Brain MRI, t2w sequence, axial 2D slice.
Patient: age 34, sex F, weight 95 kg, height 1.95 m
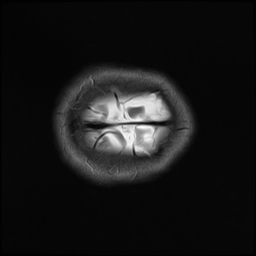